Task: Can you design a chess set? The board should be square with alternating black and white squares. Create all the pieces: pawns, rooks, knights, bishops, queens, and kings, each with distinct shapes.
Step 3194:
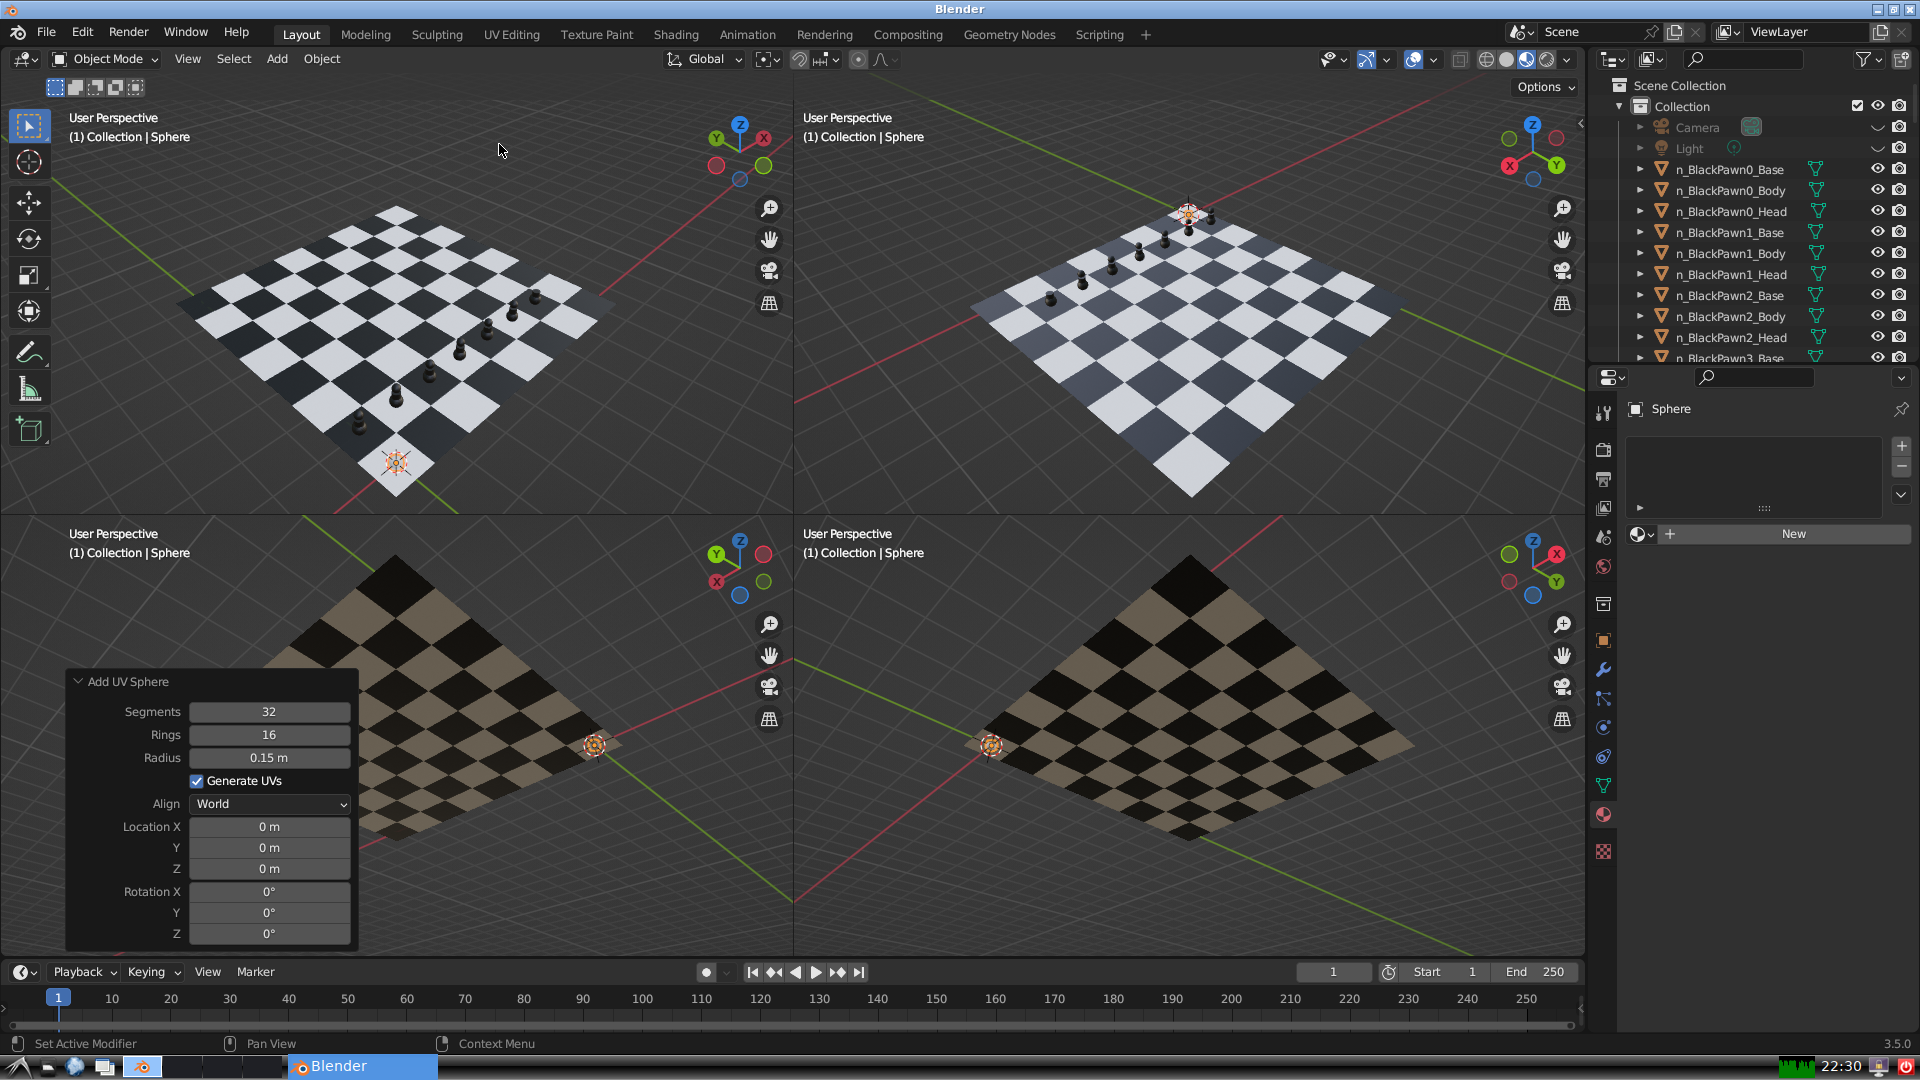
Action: {"mouse_move": [270, 758]}